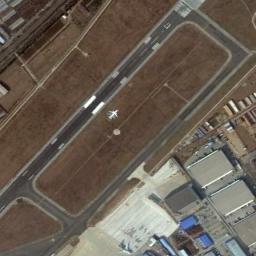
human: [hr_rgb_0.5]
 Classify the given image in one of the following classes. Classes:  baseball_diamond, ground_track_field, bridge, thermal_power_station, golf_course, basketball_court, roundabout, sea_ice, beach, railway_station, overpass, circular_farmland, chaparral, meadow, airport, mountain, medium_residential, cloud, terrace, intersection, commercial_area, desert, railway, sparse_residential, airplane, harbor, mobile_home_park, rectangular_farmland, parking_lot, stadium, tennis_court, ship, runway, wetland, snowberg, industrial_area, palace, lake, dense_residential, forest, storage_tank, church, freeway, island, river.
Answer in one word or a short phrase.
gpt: runway